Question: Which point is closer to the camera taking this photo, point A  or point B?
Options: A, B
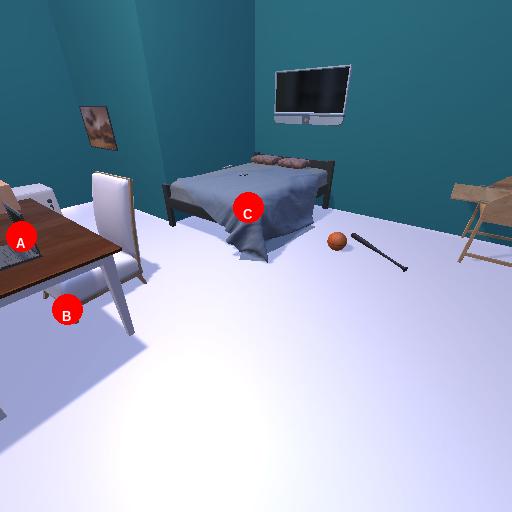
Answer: A